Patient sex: M
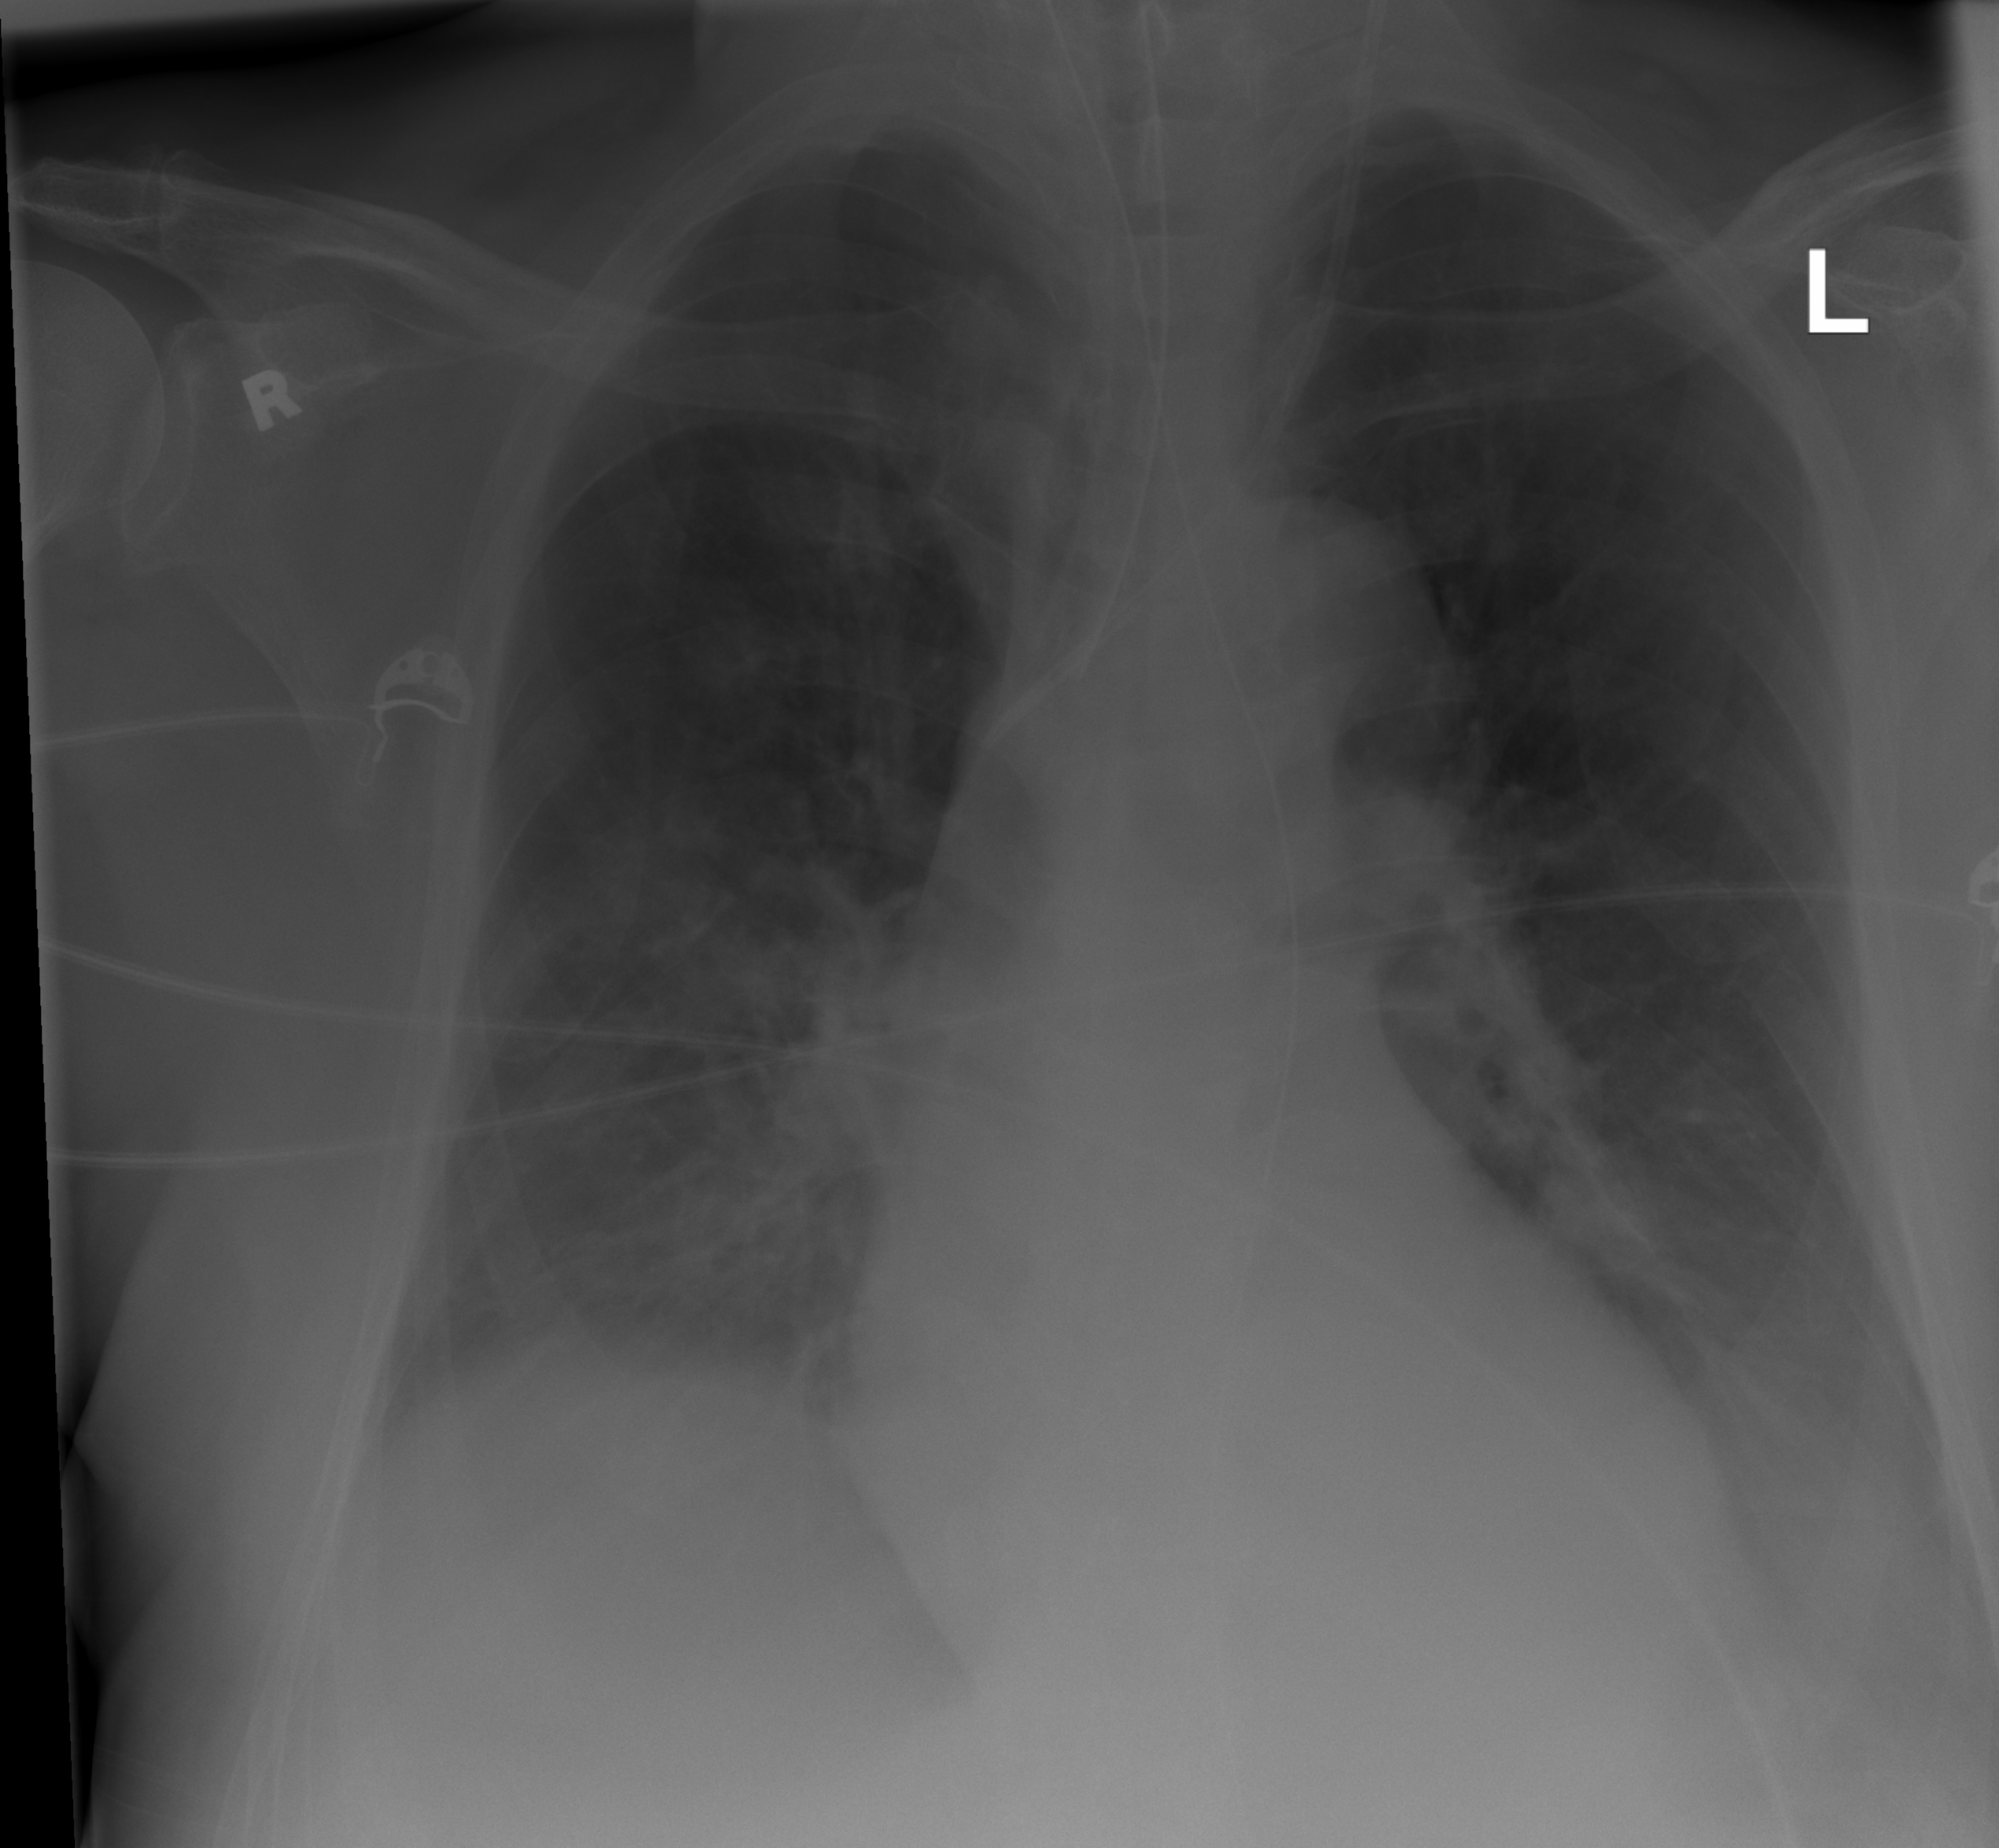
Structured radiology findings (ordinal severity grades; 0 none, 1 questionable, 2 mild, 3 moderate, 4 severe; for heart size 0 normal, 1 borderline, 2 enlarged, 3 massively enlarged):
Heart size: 0
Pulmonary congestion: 0
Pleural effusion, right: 2
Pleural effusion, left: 2
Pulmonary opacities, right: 0
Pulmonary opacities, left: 0
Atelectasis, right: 2
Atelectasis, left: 2